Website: ulta-beauty
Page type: delivery-shipping
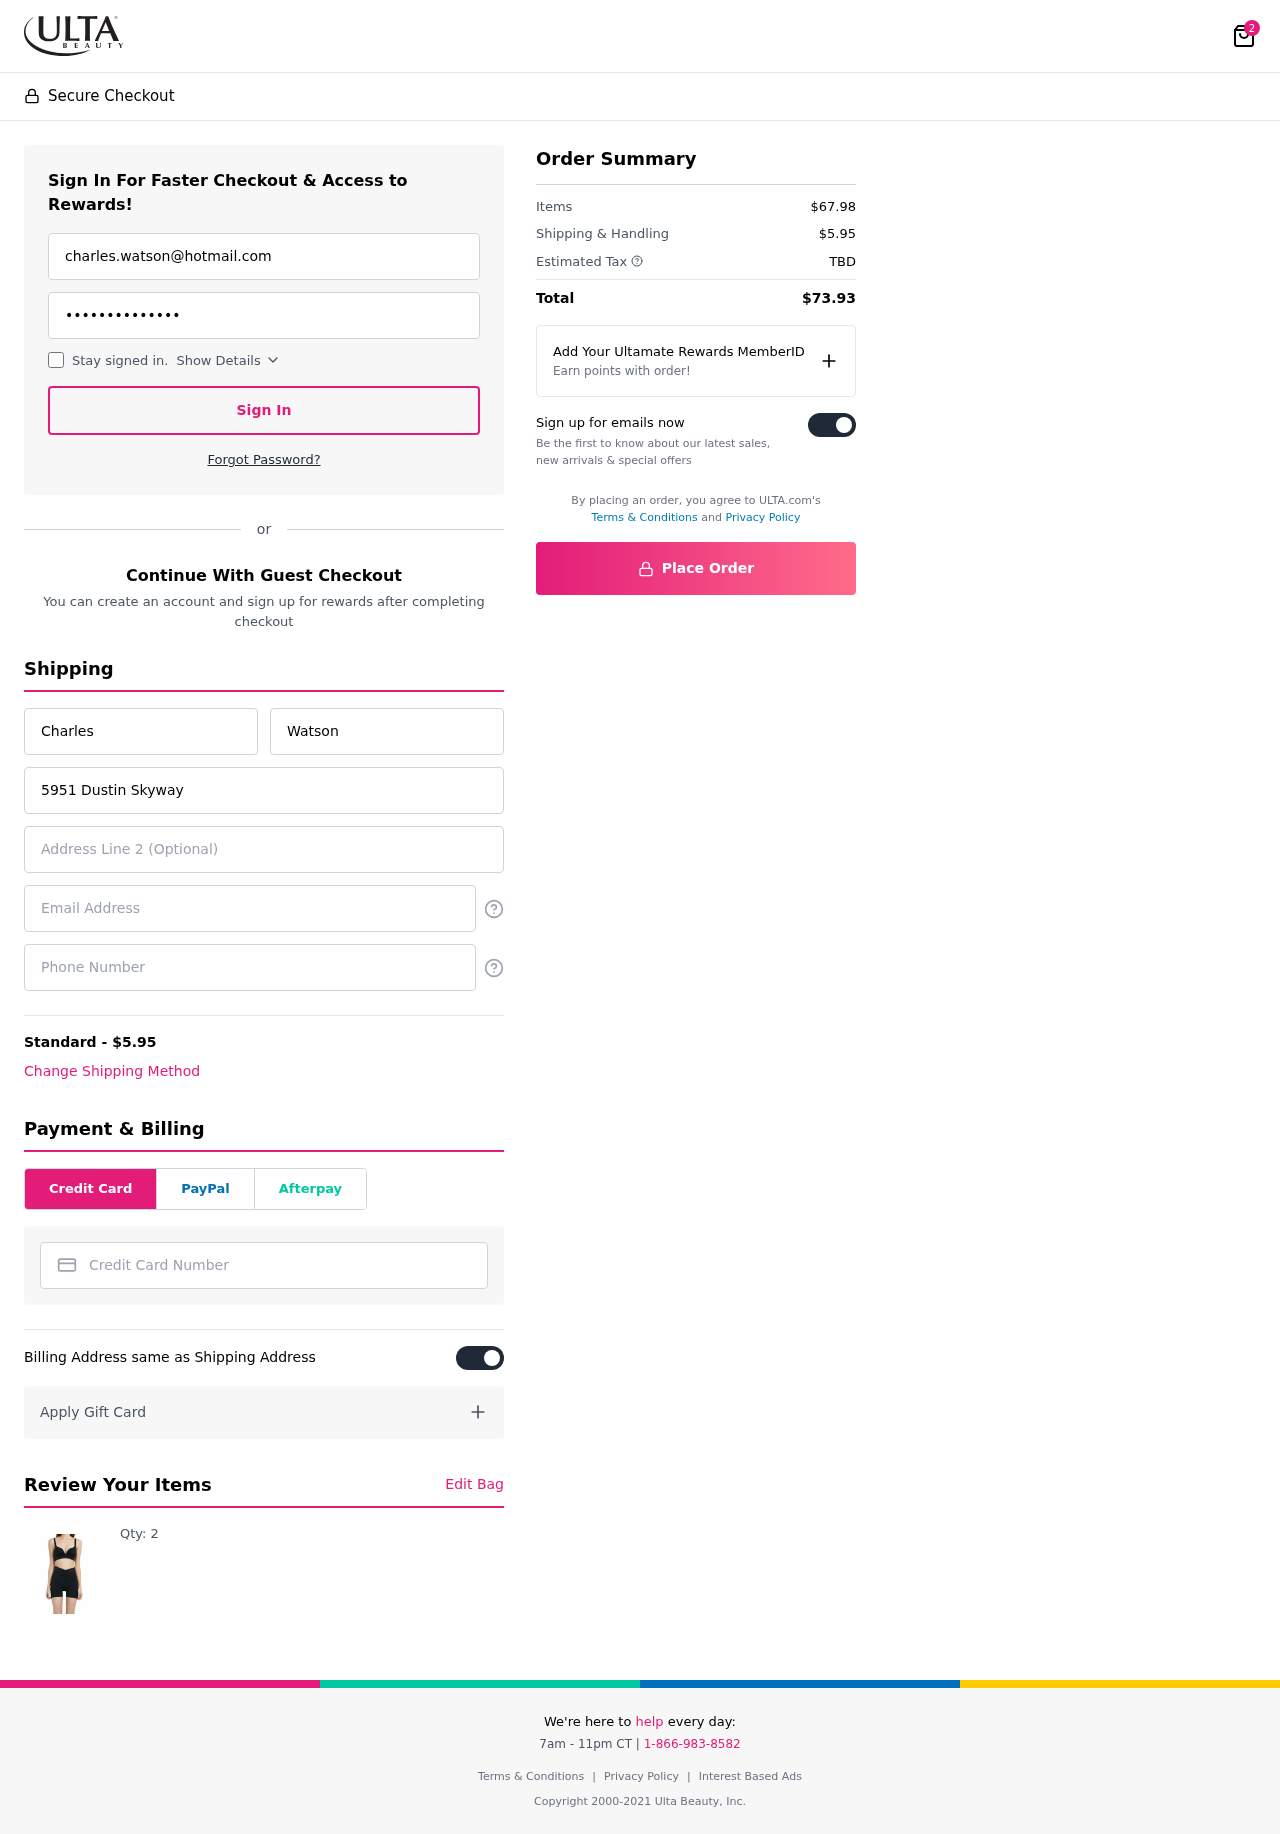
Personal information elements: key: PII_CARD_NUMBER
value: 4062 3859 0680 5413
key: PII_EMAIL
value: charles.watson@hotmail.com
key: PII_EMAIL2
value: charles.watson@hotmail.com
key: PII_FIRSTNAME
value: Charles
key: PII_LASTNAME
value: Watson
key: PII_PHONE
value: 4038357918
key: PII_STREET
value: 5951 Dustin Skyway
Product elements: key: PRODUCT1_QUANTITY
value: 2
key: PRODUCT1
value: Qty: 2
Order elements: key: ORDER_NUM_ITEMS
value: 2
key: ORDER_SHIPPING_COST
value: $5.95
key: ORDER_SUBTOTAL
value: $67.98
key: ORDER_TAX
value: TBD
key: ORDER_TOTAL
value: $73.93